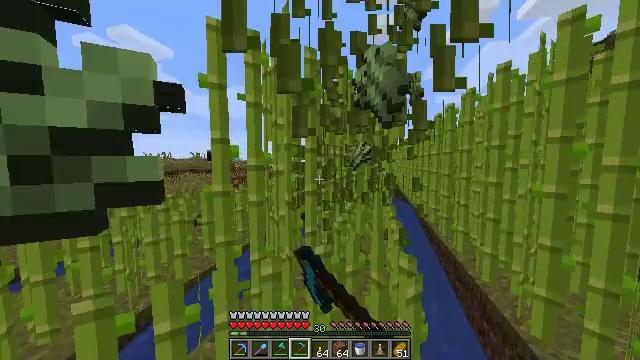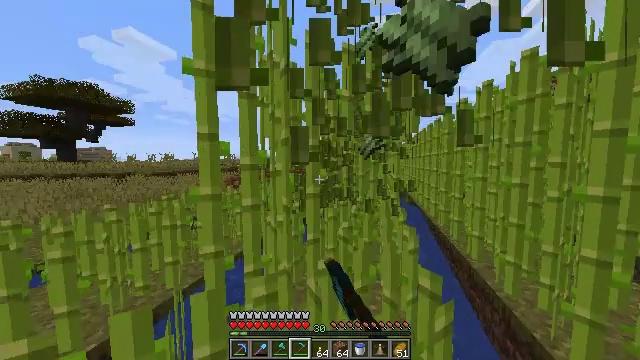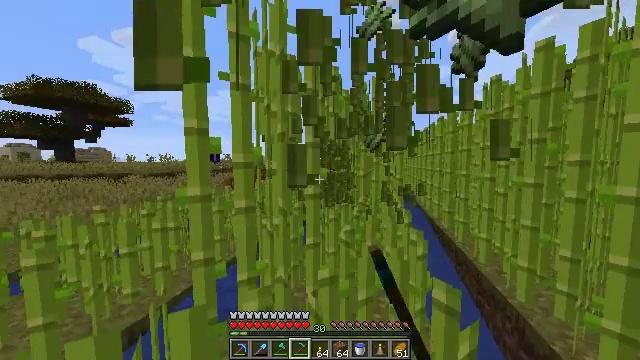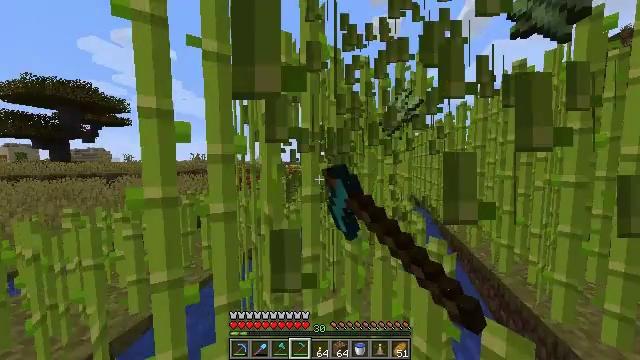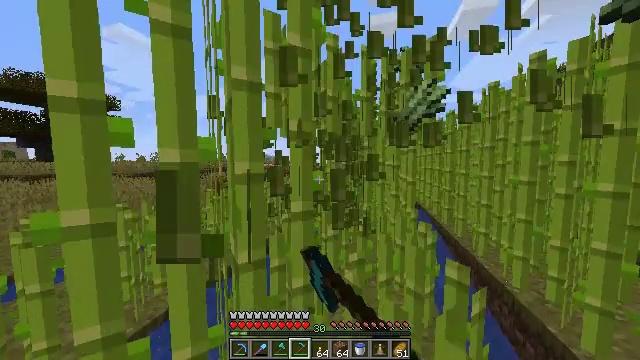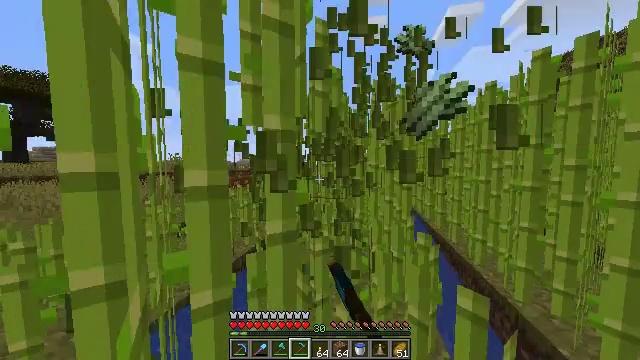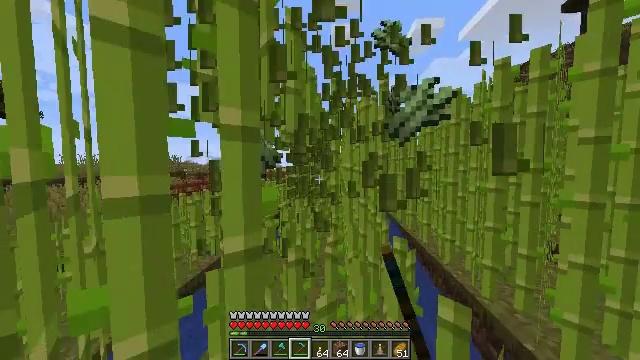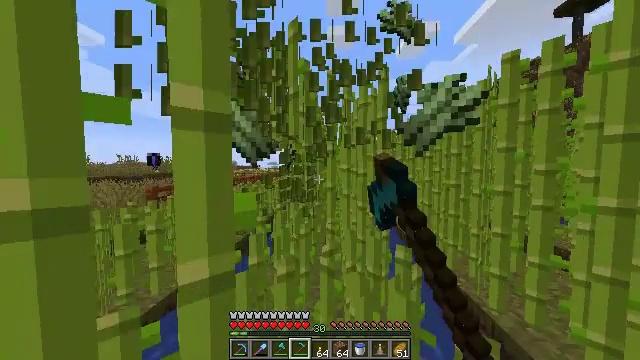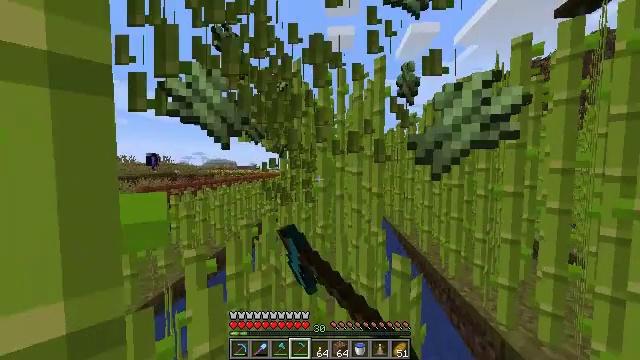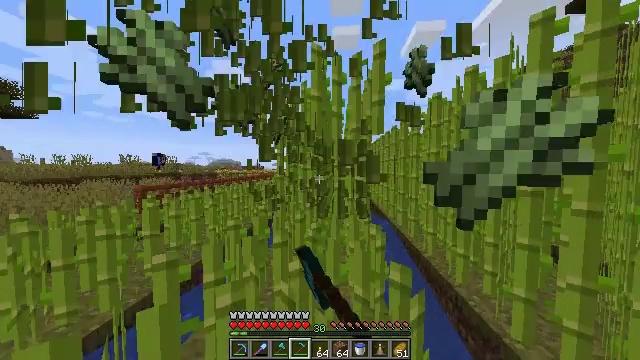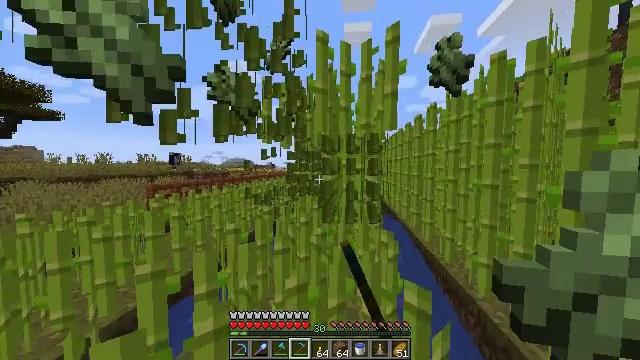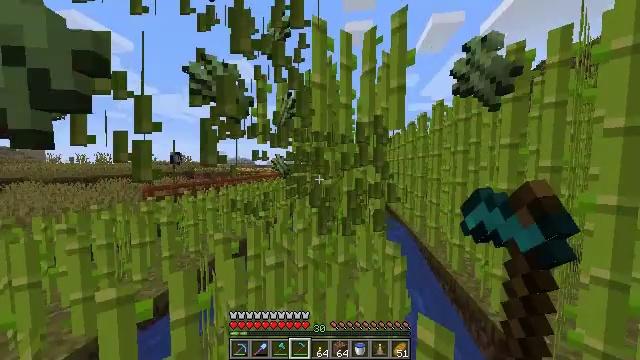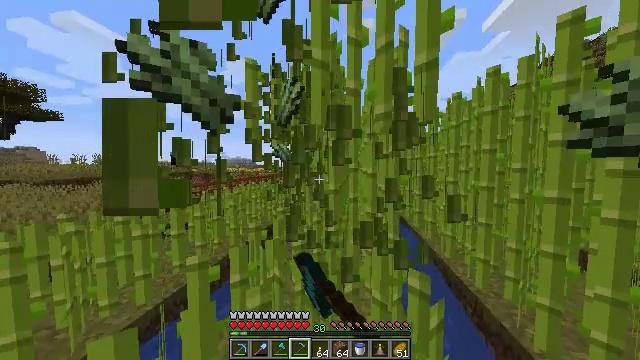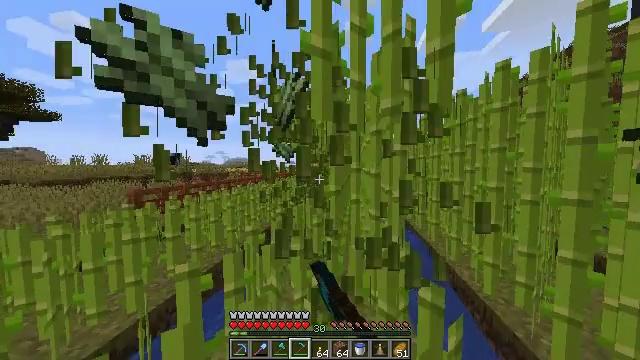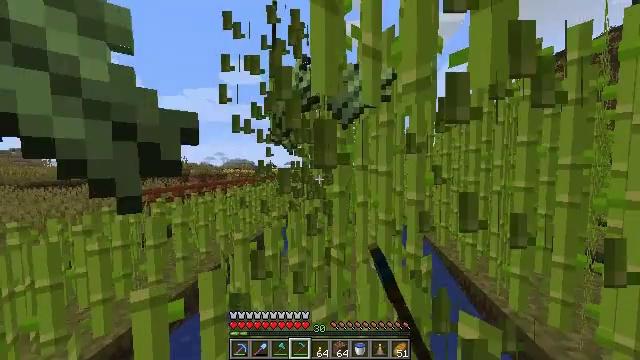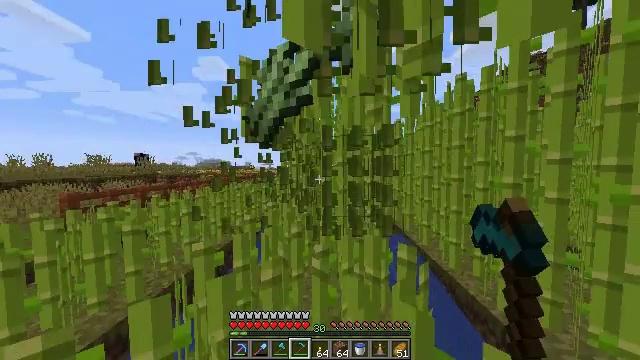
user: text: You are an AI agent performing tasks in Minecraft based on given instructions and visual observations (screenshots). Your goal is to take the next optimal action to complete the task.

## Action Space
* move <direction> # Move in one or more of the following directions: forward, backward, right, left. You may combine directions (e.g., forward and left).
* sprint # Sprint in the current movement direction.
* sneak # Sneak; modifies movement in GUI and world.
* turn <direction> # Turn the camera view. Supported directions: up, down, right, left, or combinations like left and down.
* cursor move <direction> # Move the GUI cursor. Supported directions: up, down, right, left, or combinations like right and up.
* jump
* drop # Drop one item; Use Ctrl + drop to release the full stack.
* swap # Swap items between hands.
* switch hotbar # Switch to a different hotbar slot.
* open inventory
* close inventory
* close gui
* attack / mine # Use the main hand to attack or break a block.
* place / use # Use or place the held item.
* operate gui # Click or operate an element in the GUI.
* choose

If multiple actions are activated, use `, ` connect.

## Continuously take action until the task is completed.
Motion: motion action
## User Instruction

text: Cut down the sugar cane stalks.
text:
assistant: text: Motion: move forward, sprint, attack / mine
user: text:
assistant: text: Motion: move forward, sprint, attack / mine
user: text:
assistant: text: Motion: move forward, sprint, attack / mine
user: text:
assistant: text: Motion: move forward, sprint, attack / mine
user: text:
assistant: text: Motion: move forward, sprint, turn right, attack / mine
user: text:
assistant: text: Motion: move forward, sprint, turn right, attack / mine
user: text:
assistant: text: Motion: move forward and move right, sprint, attack / mine
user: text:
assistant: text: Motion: move forward and move right, sprint, attack / mine
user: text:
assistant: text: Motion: move forward, sprint, turn left, attack / mine
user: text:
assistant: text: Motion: move forward, sprint, turn left, attack / mine
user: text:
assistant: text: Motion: move forward, sprint, attack / mine
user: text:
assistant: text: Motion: move forward, sprint, attack / mine
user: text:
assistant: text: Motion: move forward, sprint, attack / mine
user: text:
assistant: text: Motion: move forward, sprint, attack / mine
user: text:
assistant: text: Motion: move forward, sprint, turn right, attack / mine
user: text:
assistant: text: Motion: move forward, sprint, turn right, attack / mine
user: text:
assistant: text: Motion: move forward, sprint, attack / mine
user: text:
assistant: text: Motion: move forward, sprint, turn left, attack / mine
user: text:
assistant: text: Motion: move forward, sprint, turn left, attack / mine
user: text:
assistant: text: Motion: move forward, sprint, turn left, attack / mine
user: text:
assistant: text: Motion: move forward, sprint, attack / mine
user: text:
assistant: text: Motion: move forward and move right, sprint, attack / mine
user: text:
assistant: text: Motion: move forward and move right, sprint, turn right, attack / mine
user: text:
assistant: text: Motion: move forward and move right, sprint, turn right, attack / mine
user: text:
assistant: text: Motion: move forward, sprint, turn right, attack / mine
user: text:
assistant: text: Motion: move forward, sprint, attack / mine
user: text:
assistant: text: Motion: move forward, sprint, attack / mine
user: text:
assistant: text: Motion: move forward, sprint, turn left, attack / mine
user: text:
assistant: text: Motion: move forward, sprint, turn left, attack / mine
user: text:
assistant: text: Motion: move forward, sprint, turn left, attack / mine